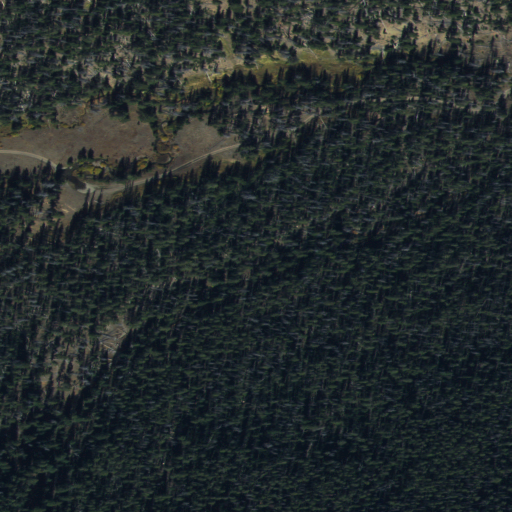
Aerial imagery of valley in Idaho named Galena Gulch containing evergreen forest and woody wetlands